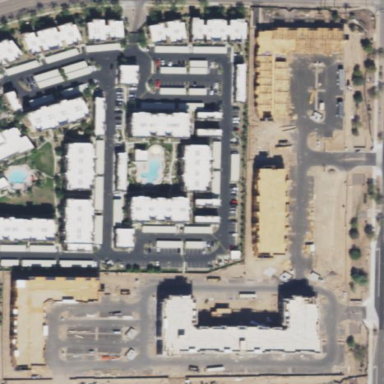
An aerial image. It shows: Residential area with apartments.